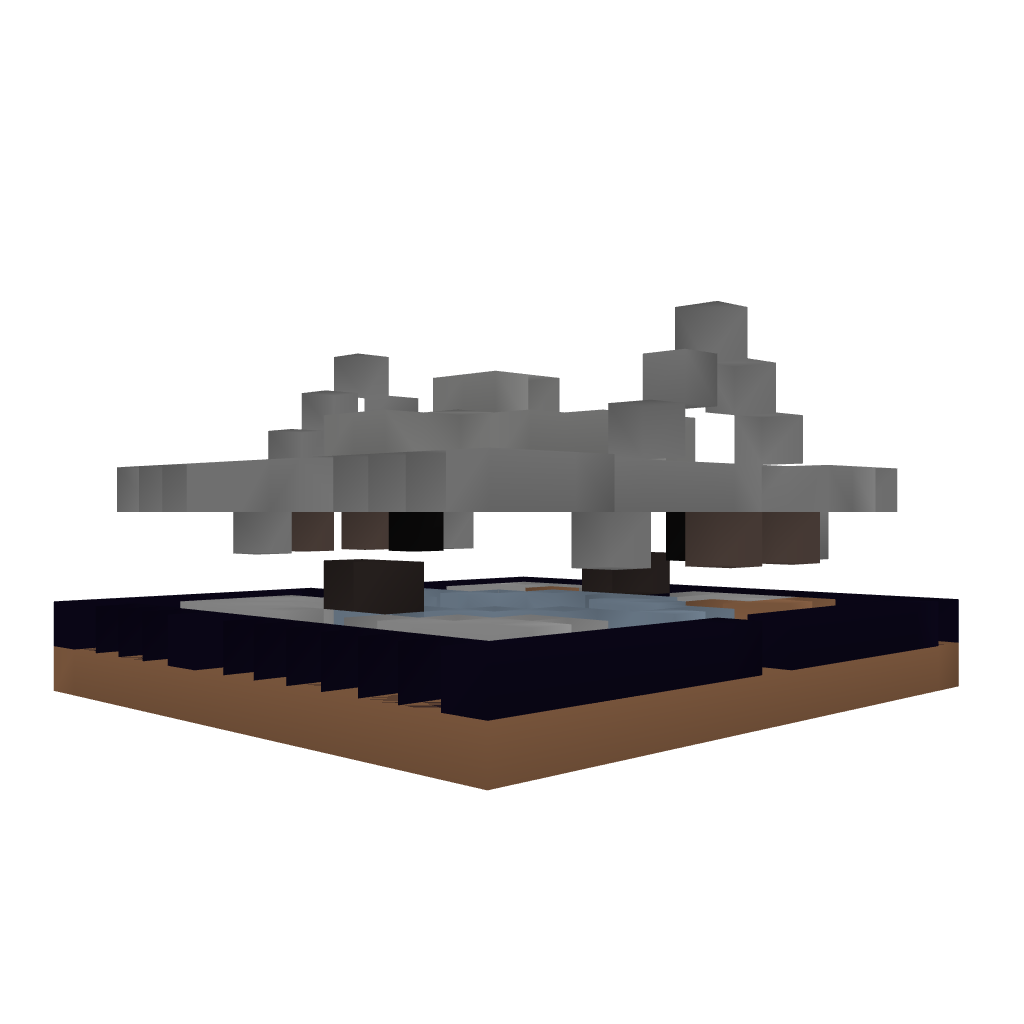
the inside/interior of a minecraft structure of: small-medieval-peasant-house